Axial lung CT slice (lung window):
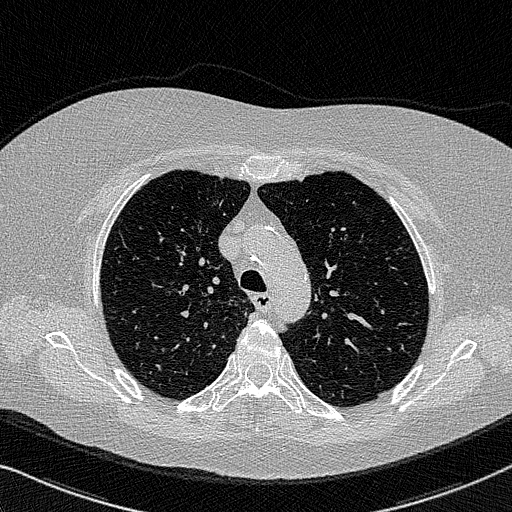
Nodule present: no